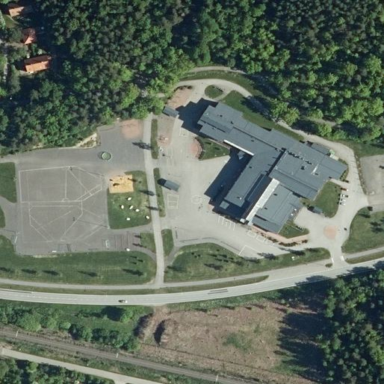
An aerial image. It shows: School.